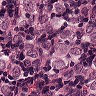
Metastatic tissue present: yes